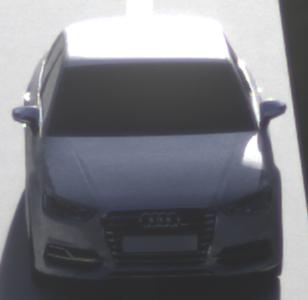
Make: Audi
Model: S3
Detailed model: 8V
Model produced from: 2013
Model produced until: 2020
Doors: 4
Color: white
Road condition: dry road
Daytime: sunrise or sunset
Contrast: medium contrast